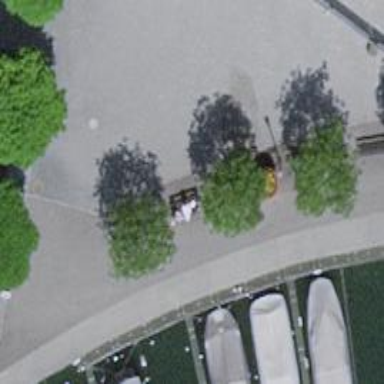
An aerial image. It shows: Black bench.